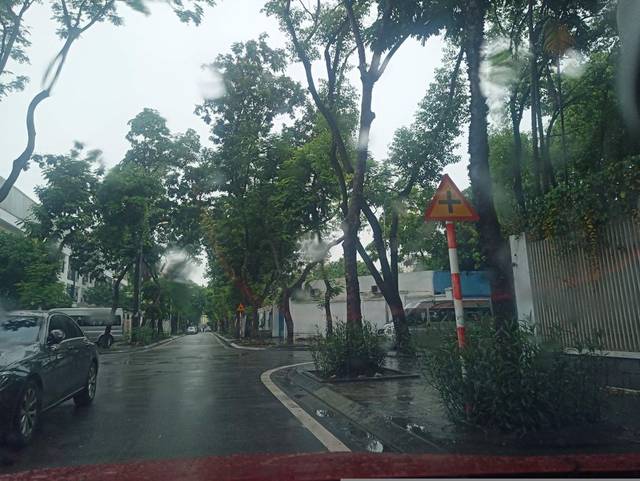
Region: Vietnam
Coordinates: 20.987, 105.831